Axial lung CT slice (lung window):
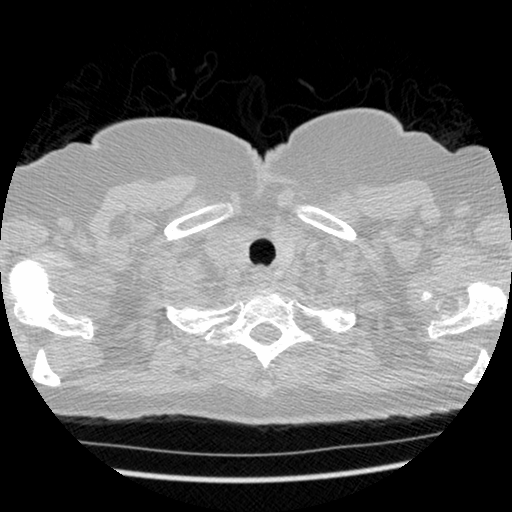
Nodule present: no